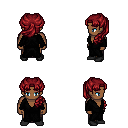
a pixel art fantasy rpg character, male body template, human, dark skin, gray robe, robe skirt, brunette princess hairstyle, black shoes, four views (front, back, left, right), 2x2 character sprite sheet, small pixel art, hard edges, no anti-aliasing